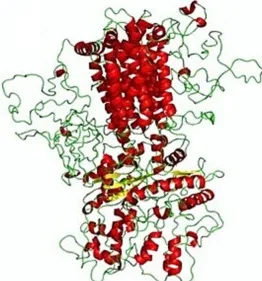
(A) Exon 9 of wild-type PTCH1.
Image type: pathology (immunostaining)